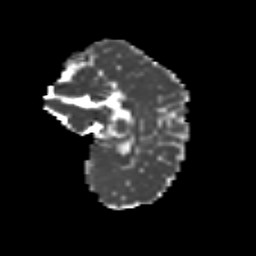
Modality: MD
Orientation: sagittal
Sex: female
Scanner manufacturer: siemens
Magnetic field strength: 3 T
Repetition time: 5 s
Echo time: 0.071 s